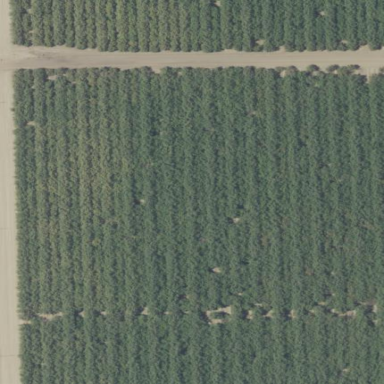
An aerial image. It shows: Orchard filled with almond trees.